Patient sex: M
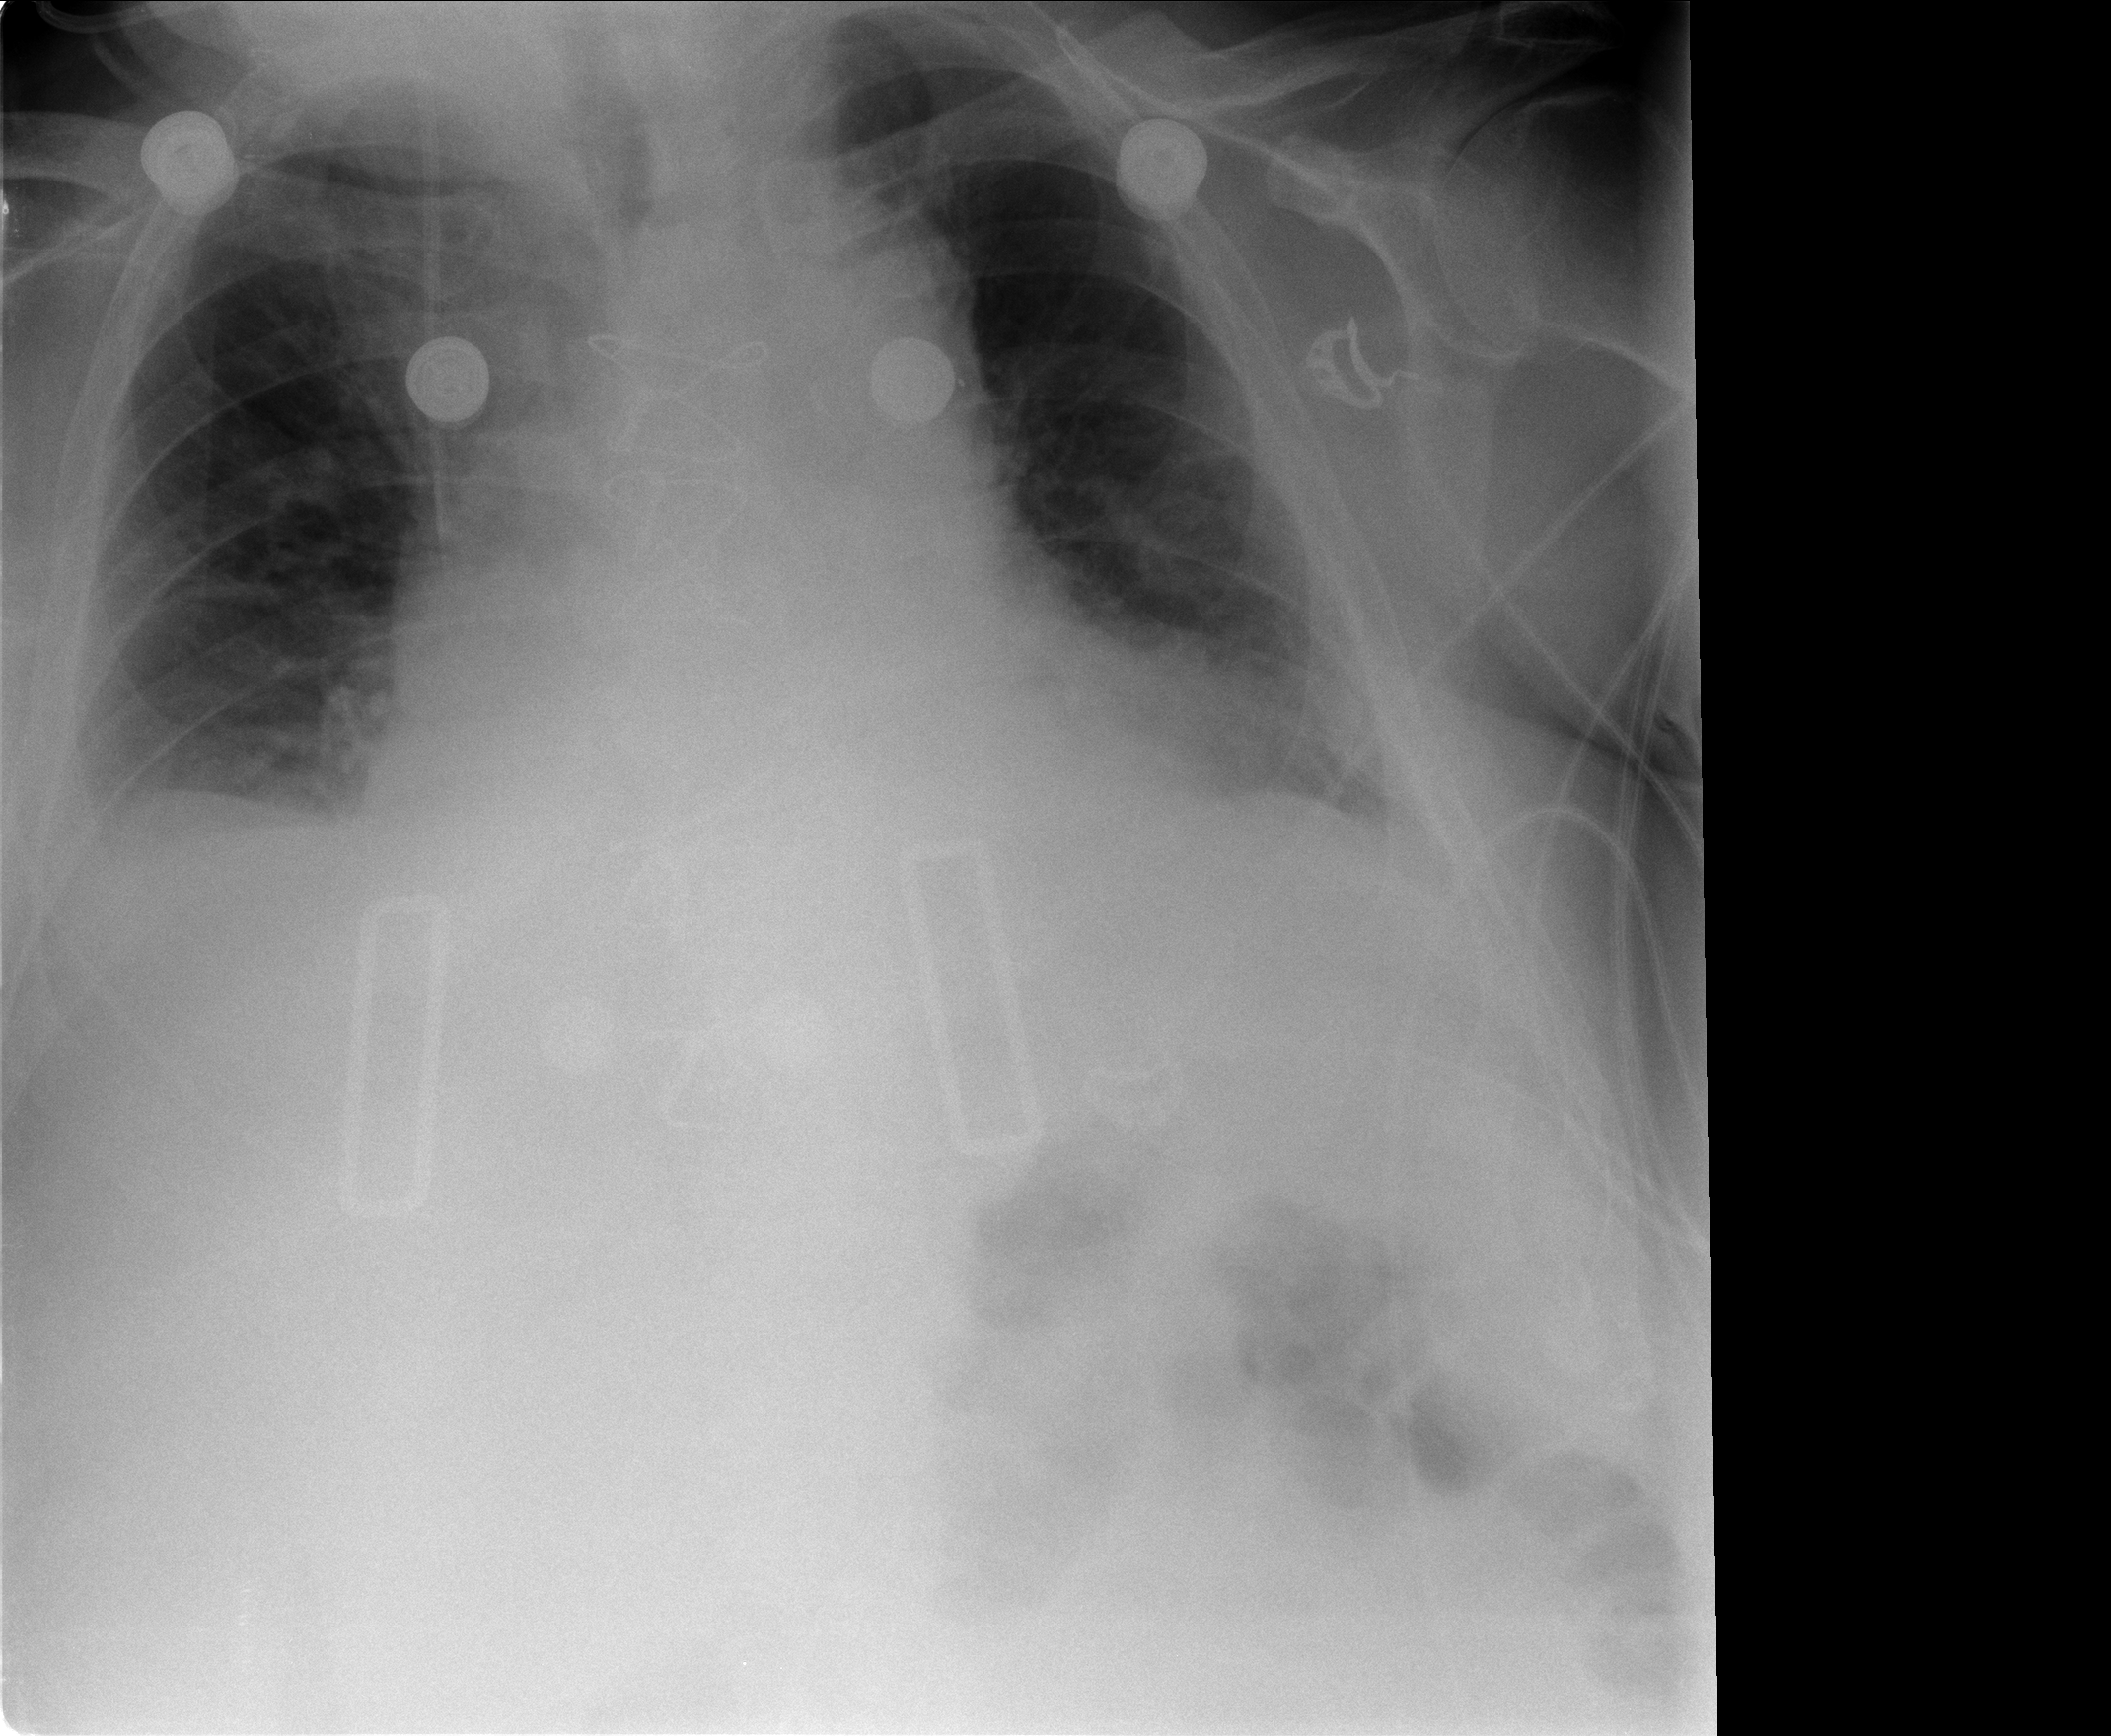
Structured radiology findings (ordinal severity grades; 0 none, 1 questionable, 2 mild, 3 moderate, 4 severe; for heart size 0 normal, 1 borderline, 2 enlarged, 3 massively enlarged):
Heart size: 2
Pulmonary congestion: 2
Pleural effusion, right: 1
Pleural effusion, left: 1
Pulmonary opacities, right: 0
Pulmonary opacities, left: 0
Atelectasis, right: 1
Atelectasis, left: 2